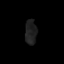
Tissue: skin
Cell type: Endothelial cells
Senescence score: 0.8829
Nuclear area (px): 282
Mean DAPI intensity: 31.645